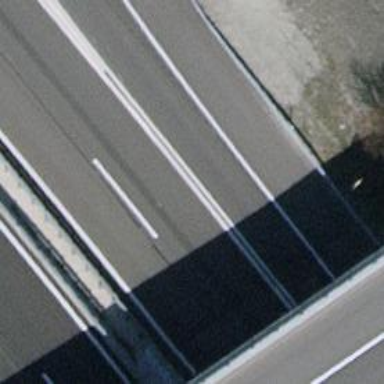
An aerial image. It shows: Asphalt motorway link.